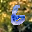
Label: 6